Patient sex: M
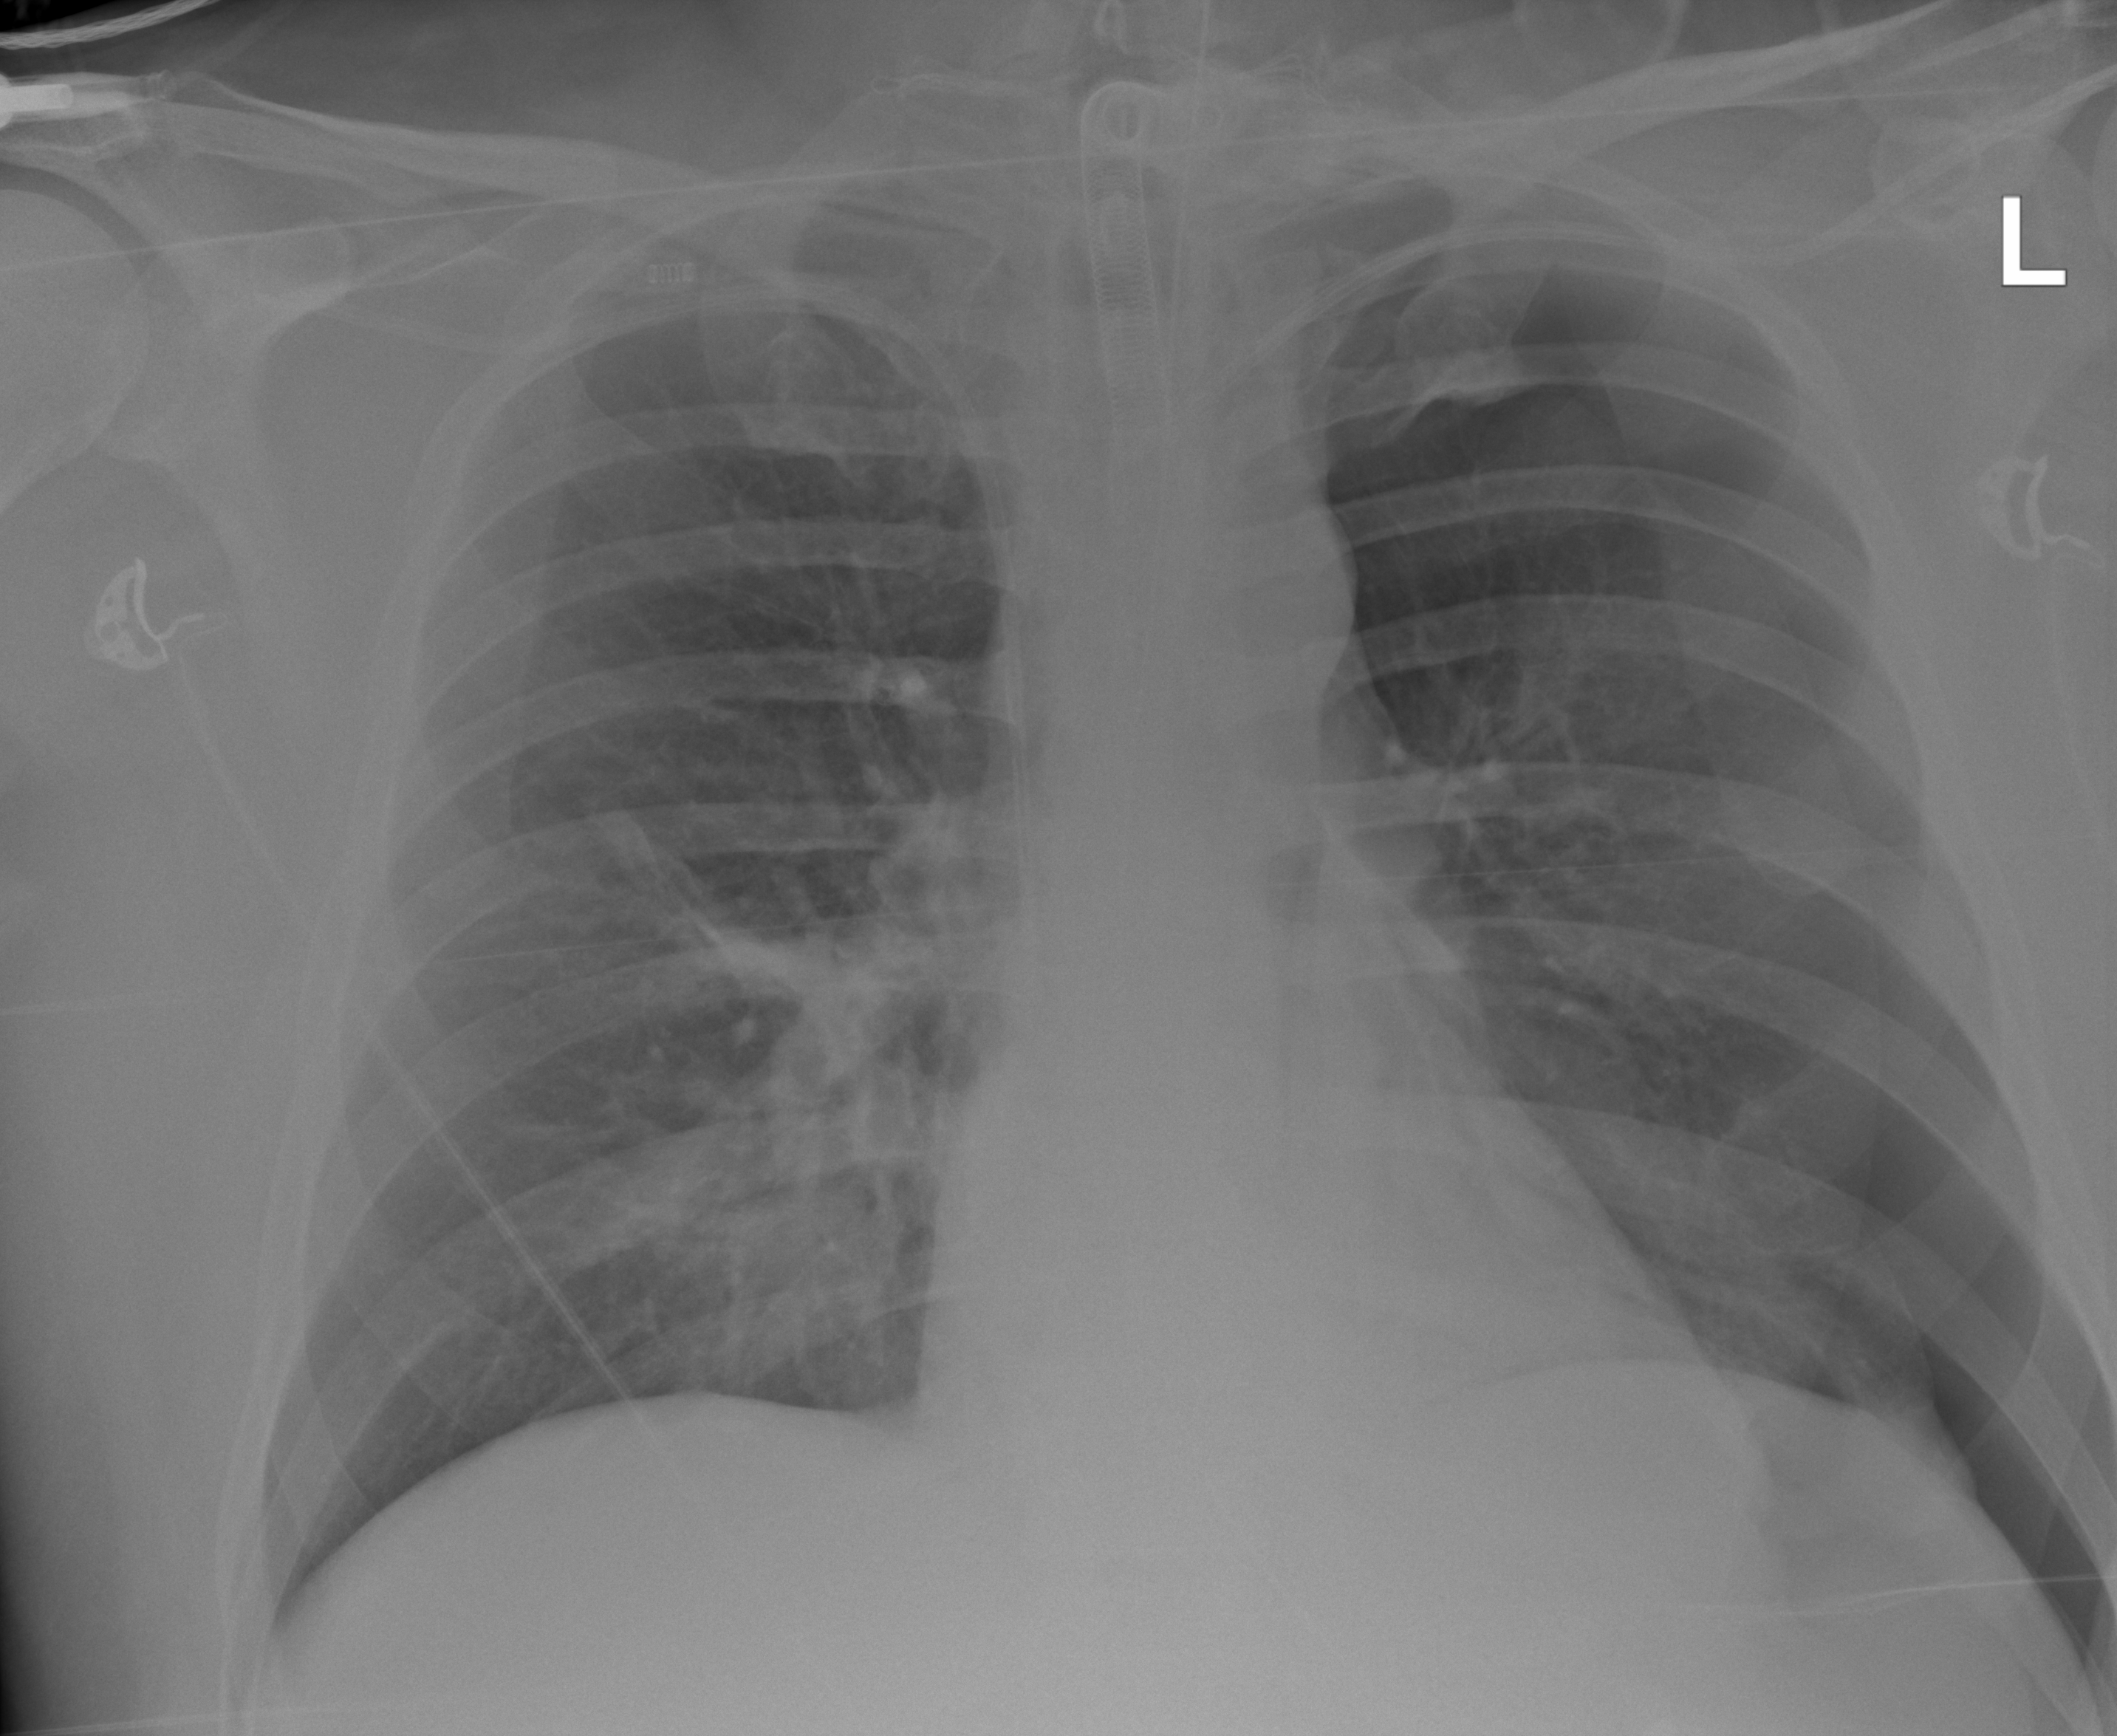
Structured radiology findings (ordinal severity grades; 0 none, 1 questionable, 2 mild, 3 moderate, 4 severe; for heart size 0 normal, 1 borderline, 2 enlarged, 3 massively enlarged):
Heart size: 0
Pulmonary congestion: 0
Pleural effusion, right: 0
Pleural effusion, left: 0
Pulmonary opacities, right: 0
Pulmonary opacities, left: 0
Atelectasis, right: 0
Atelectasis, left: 2